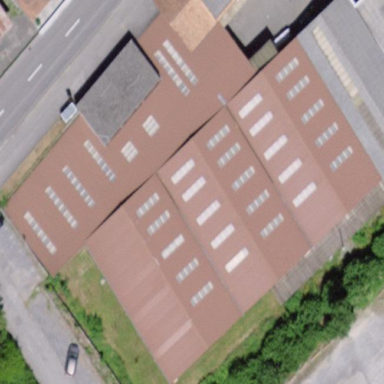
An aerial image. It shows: Industrial building.